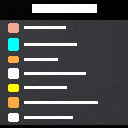
Screen state: on